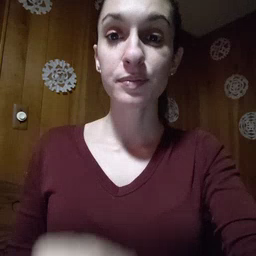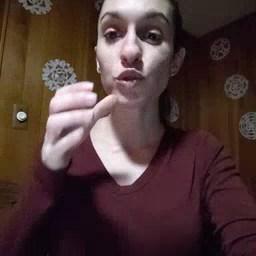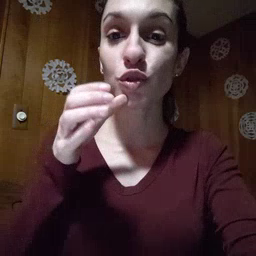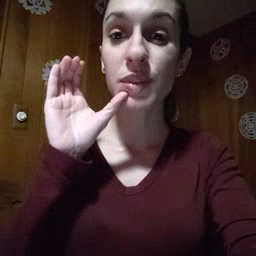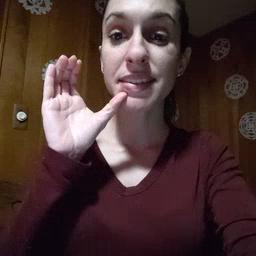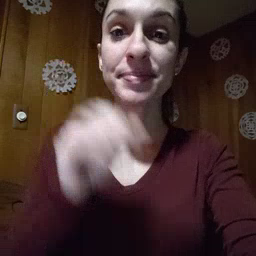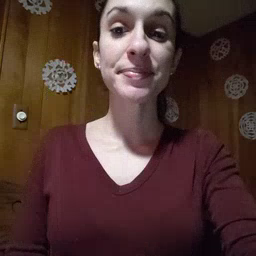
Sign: drink